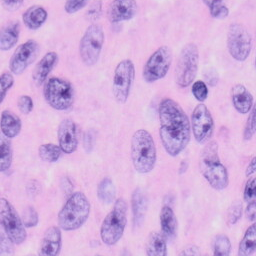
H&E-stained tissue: Skin